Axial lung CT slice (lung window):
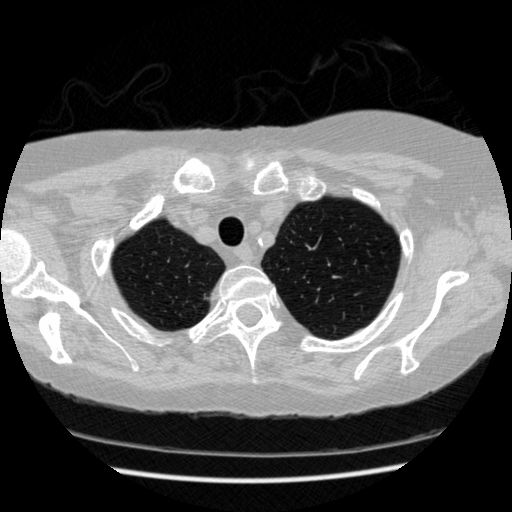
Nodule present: no